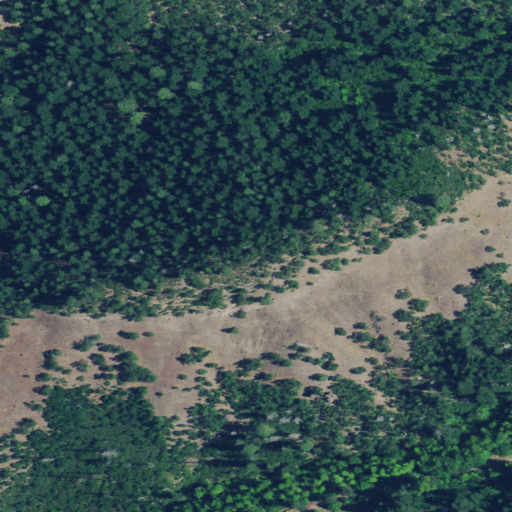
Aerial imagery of mountain in Oregon named Sugarloaf containing evergreen forest, shrub, grassland, deciduous forest, and mixed forest